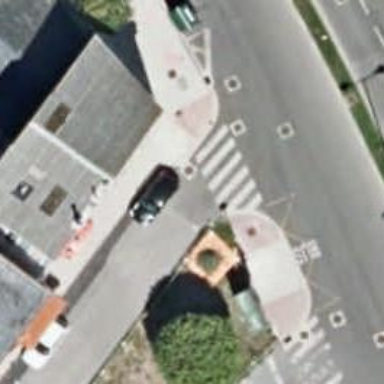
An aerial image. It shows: Zebra crossing on the road.